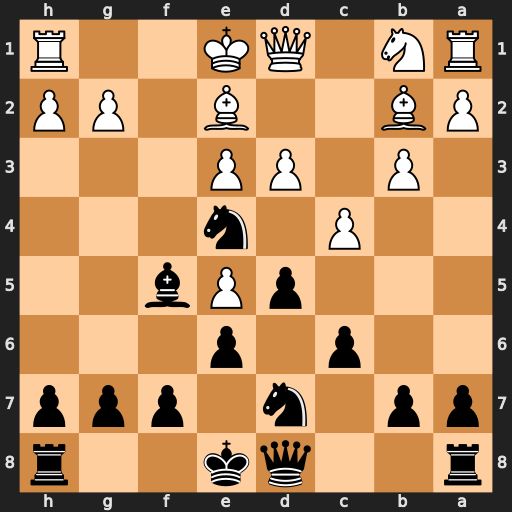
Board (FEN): r2qk2r/pp1n1ppp/2p1p3/3pPb2/2P1n3/1P1PP3/PB2B1PP/RN1QK2R
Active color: b
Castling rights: KQkq
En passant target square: -
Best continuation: Qh4+ g3 Nxg3 hxg3 Qxh1+